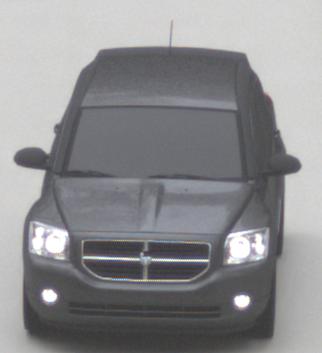
Make: Dodge
Model: Caliber 1.8
Detailed model: Caliber
Model produced from: 2006/06
Model produced until: 2009/03
Doors: 5
Color: gray
Road condition: dry road
Daytime: morning or afternoon
Contrast: low contrast